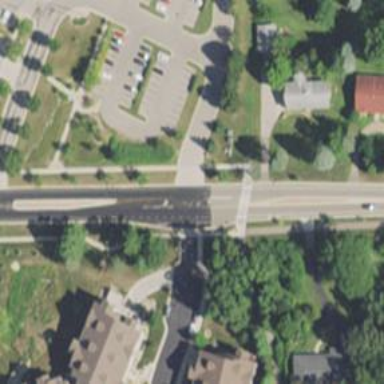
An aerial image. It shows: Asphalt footway with uncontrolled crossing.